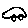
Label: car